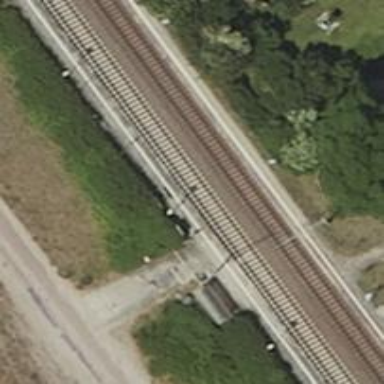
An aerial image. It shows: Close-up of railway platform edge.